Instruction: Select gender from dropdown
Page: traveler
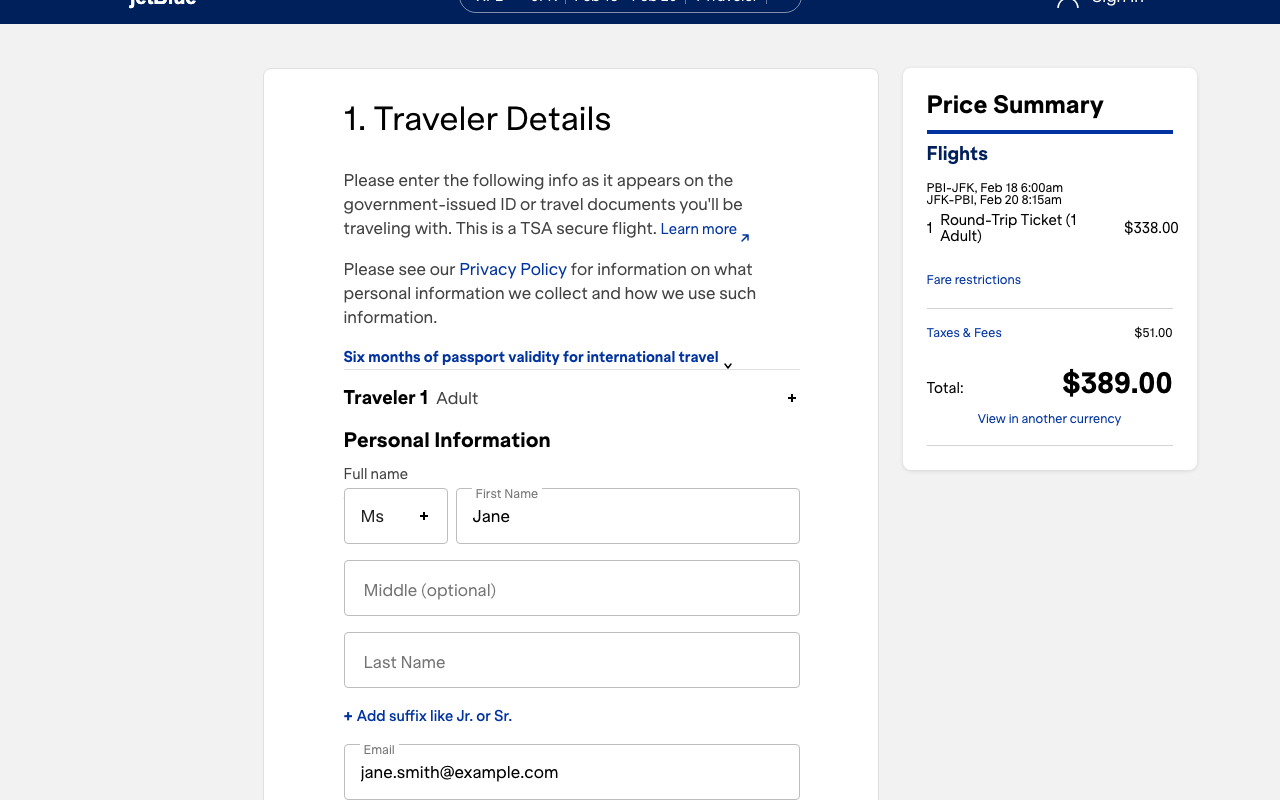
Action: click